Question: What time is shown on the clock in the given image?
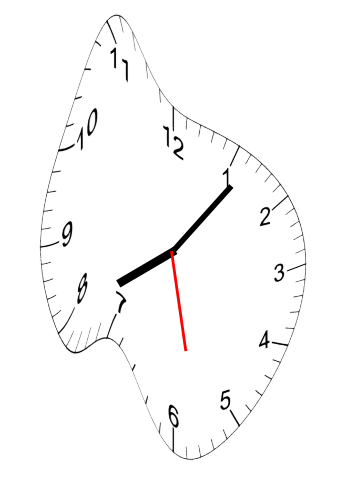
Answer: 08:06:28